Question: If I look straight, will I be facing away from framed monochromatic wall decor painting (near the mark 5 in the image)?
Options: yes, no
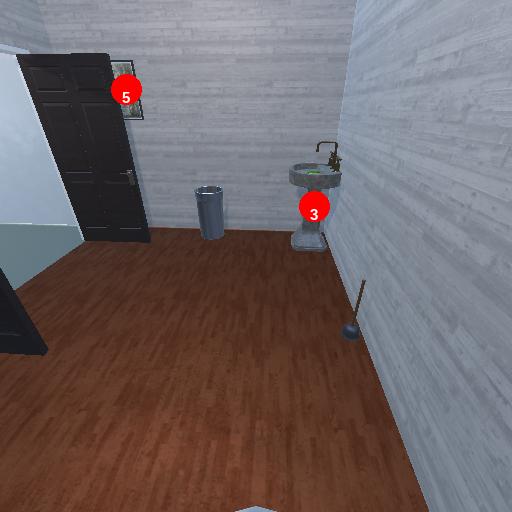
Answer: yes